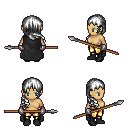
a pixel art fantasy rpg character, female body template, human, tanned skin, black cape, gold greaves, white right-swept hairstyle, metal gloves, black shoes, spear, four views (front, back, left, right), 2x2 character sprite sheet, small pixel art, hard edges, no anti-aliasing